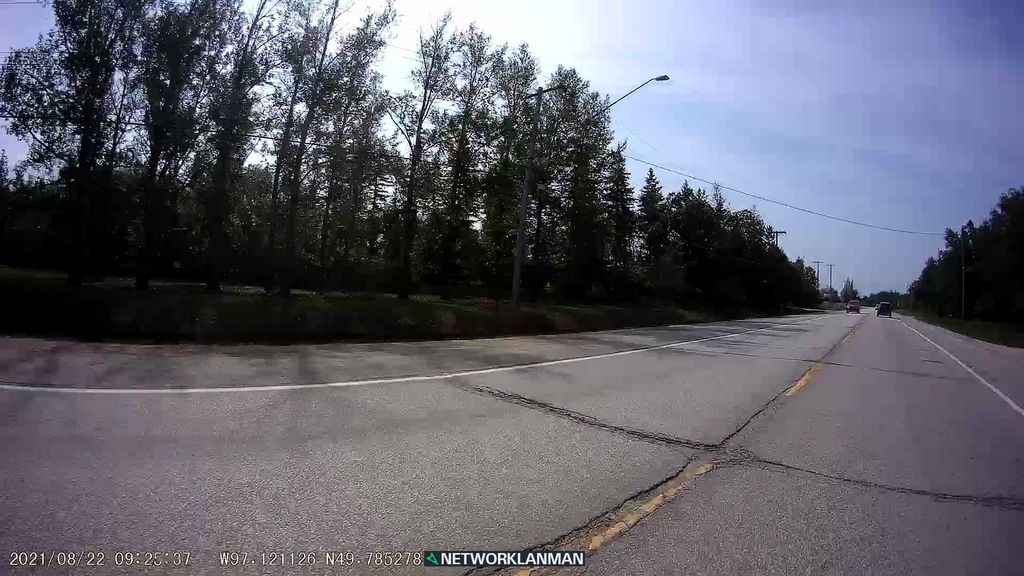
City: winnipeg